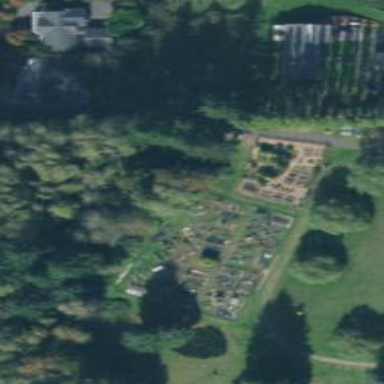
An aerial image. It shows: Area designated for allotments.